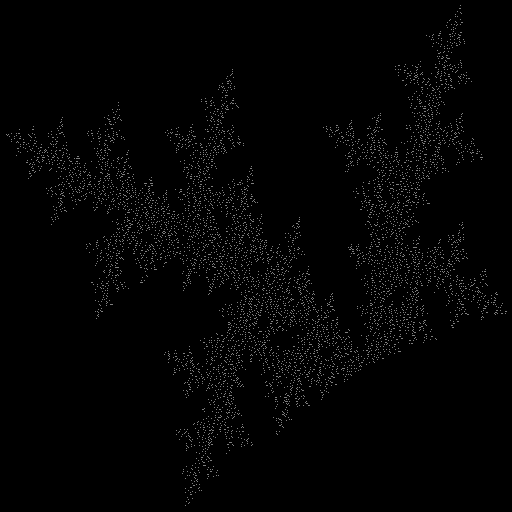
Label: a3